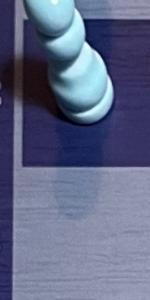
Label: Empty